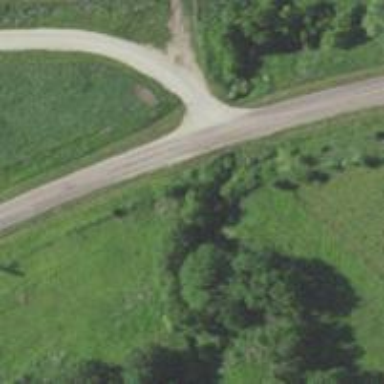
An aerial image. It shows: Tertiary road.